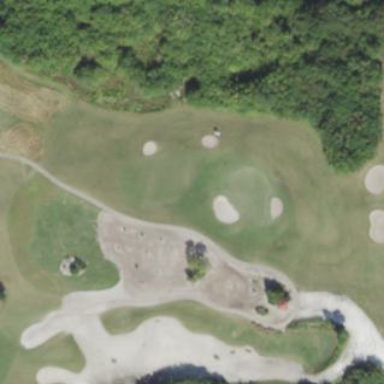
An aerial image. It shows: Grassy area designated as golf fairway.